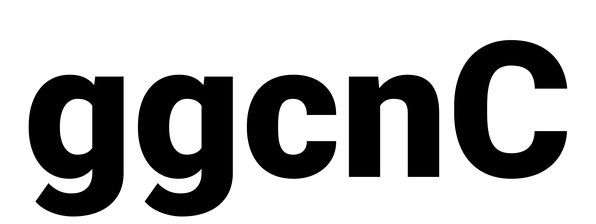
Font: Roboto_Black